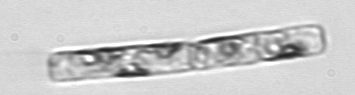
Label: Guinardia_delicatula